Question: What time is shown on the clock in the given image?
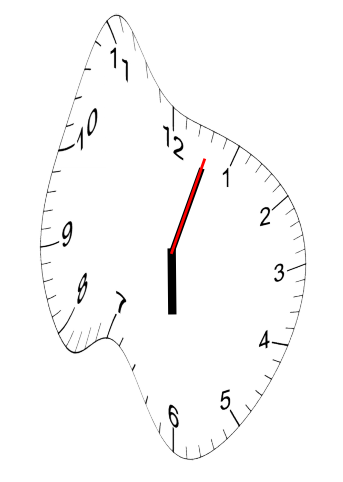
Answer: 06:03:03